Field crop: maize
Growth stage: 2
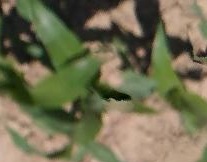
Species: maize